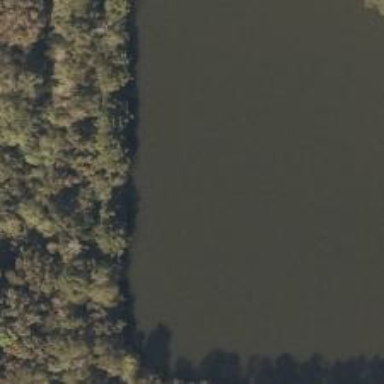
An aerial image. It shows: Serene pond.